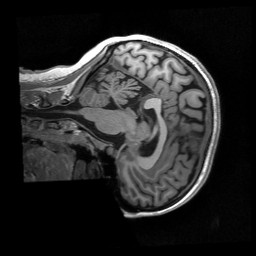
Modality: T1w
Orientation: sagittal
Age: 23
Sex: female
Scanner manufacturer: siemens
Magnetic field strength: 3 T
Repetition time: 2.53 s
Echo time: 0.00267 s